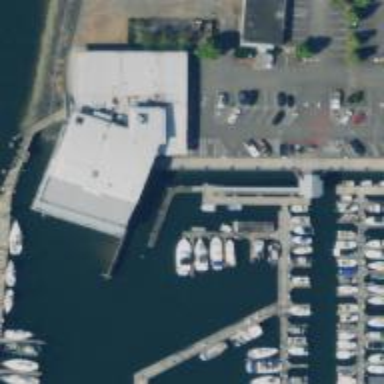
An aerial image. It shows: Man-made pier.